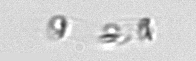
Label: Skeletonema